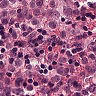
Metastatic tissue present: yes